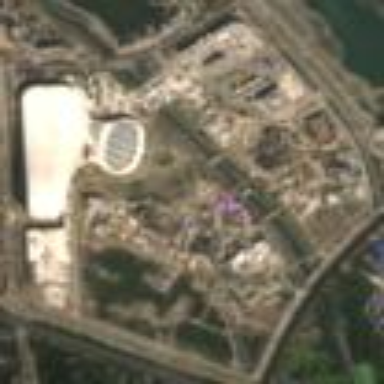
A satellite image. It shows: Theme park.